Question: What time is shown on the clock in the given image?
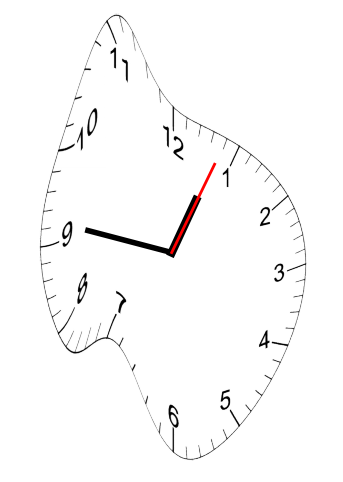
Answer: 12:46:04